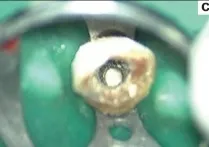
Mineral trioxide aggregate compacted against the apical barrier.
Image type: radiology (ct)